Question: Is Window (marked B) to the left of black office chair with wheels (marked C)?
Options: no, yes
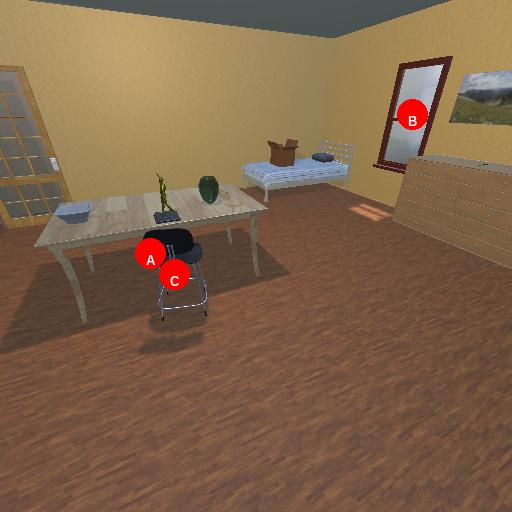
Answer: no